Field crop: maize
Growth stage: 2
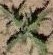
Species: atriplex